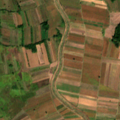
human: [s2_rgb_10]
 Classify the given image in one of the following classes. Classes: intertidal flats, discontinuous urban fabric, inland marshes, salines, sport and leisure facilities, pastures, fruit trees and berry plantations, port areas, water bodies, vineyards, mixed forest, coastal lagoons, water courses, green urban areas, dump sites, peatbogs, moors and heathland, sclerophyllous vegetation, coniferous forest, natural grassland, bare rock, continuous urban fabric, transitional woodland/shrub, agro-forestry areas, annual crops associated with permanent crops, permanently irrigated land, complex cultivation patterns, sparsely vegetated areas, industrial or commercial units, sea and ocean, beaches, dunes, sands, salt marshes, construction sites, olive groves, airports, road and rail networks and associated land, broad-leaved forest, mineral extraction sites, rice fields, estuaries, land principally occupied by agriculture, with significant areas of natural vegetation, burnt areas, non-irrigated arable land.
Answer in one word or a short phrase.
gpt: non-irrigated arable land, complex cultivation patterns